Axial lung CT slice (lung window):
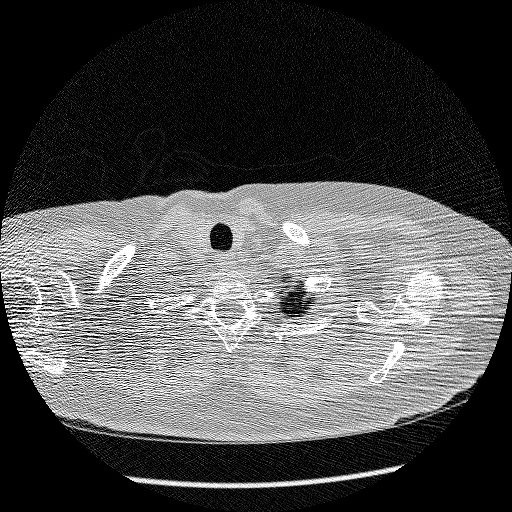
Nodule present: no